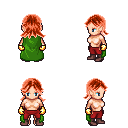
a pixel art fantasy rpg character, female body template, human, light skin, green cape, red pants, red loose hair, gold gloves, maroon shoes, four views (front, back, left, right), 2x2 character sprite sheet, small pixel art, hard edges, no anti-aliasing